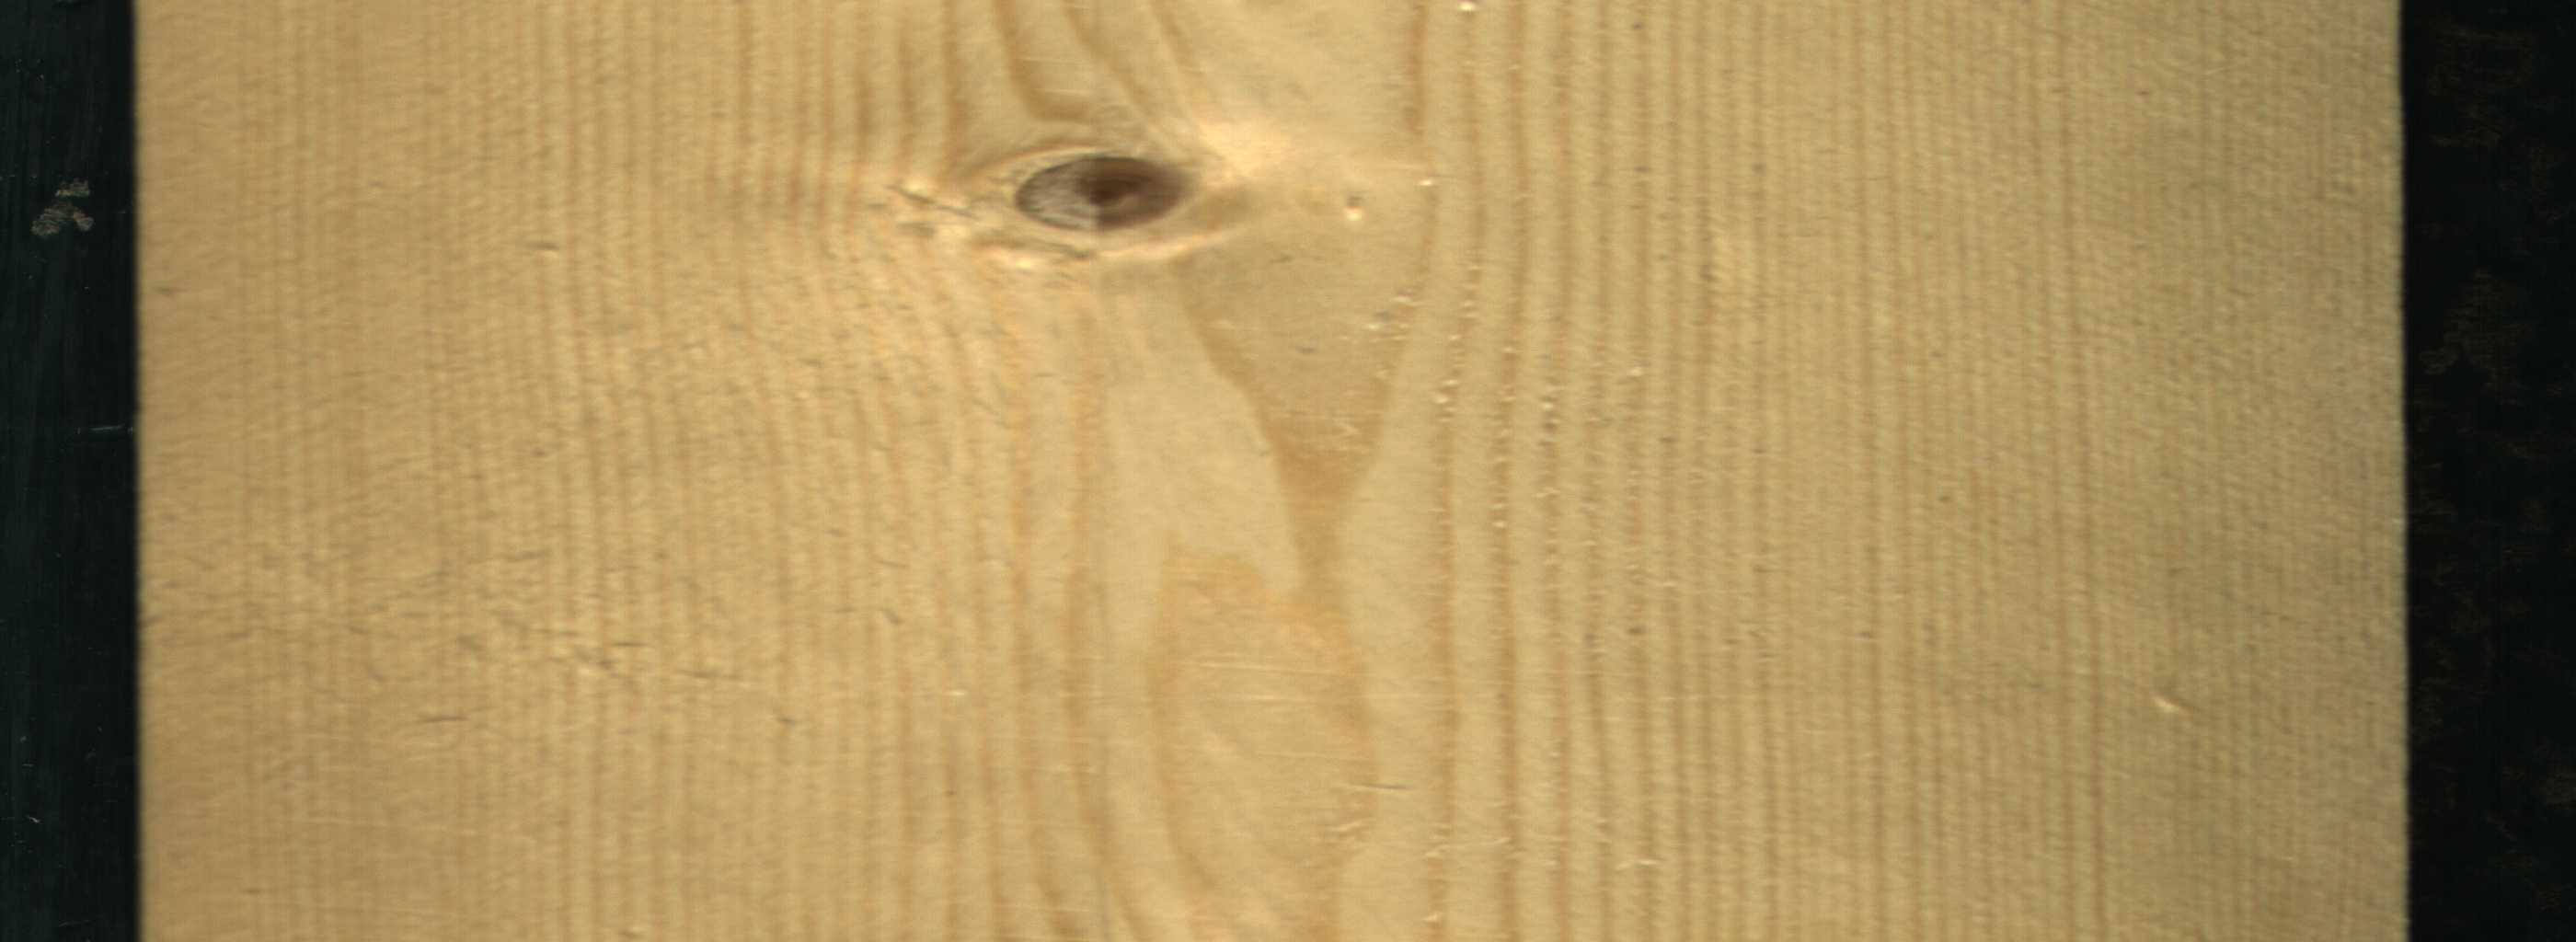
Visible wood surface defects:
Live_Knot